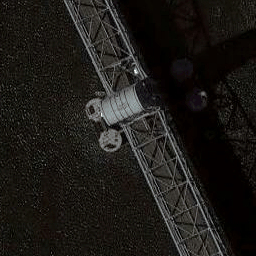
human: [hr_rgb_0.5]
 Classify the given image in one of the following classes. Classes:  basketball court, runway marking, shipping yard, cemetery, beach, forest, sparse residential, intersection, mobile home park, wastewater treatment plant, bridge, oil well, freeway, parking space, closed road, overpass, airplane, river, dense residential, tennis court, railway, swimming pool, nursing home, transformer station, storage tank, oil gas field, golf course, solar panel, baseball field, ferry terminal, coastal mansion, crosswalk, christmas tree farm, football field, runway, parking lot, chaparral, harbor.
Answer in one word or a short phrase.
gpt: bridge